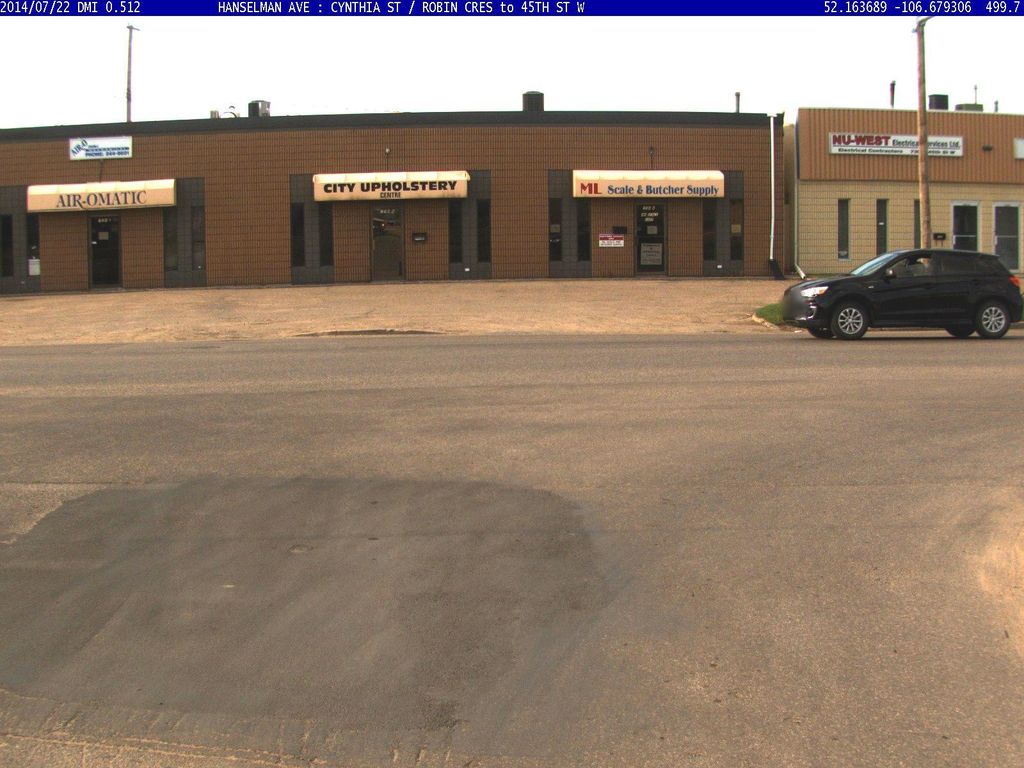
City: saskatoon